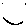
Label: smiley face